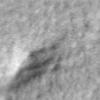
Label: no_change